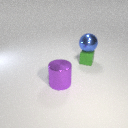
small green rubber cube behind large purple metal cylinder